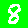
Digit: 8